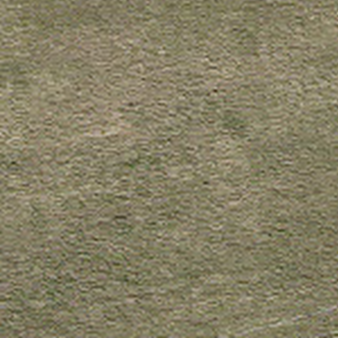
Label: other